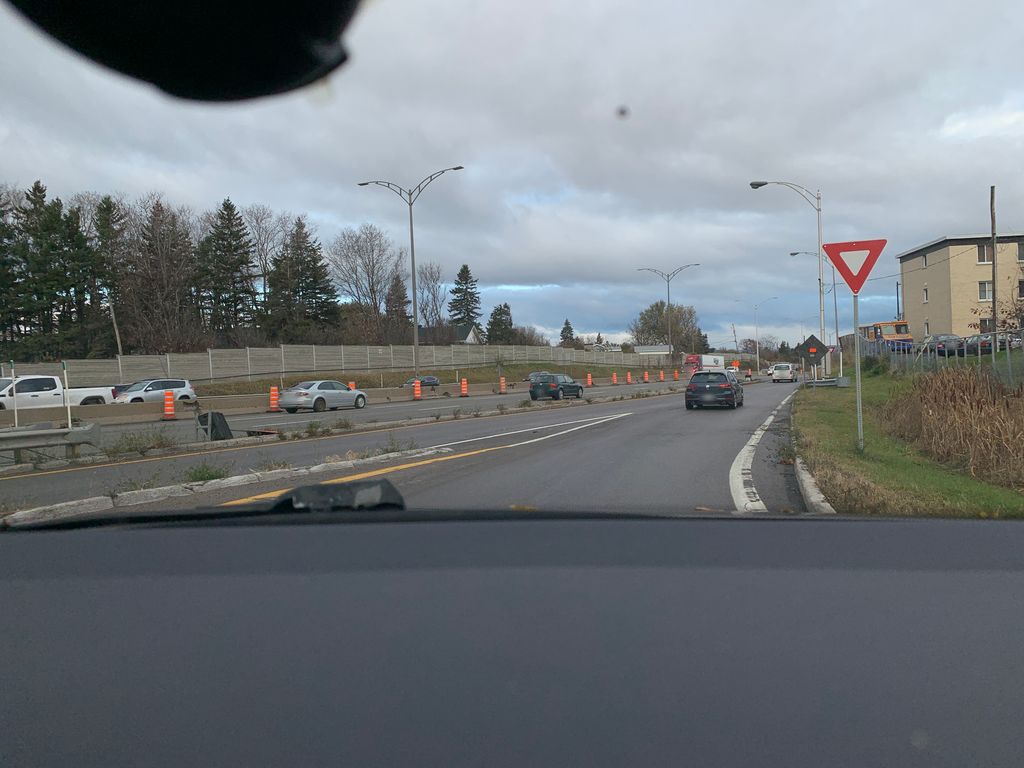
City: quebec_city